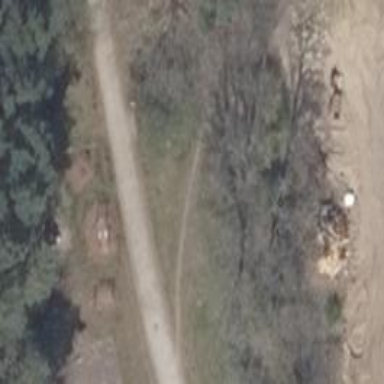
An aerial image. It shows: Path on the ground.